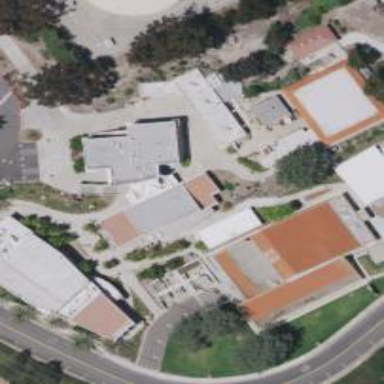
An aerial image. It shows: College building.